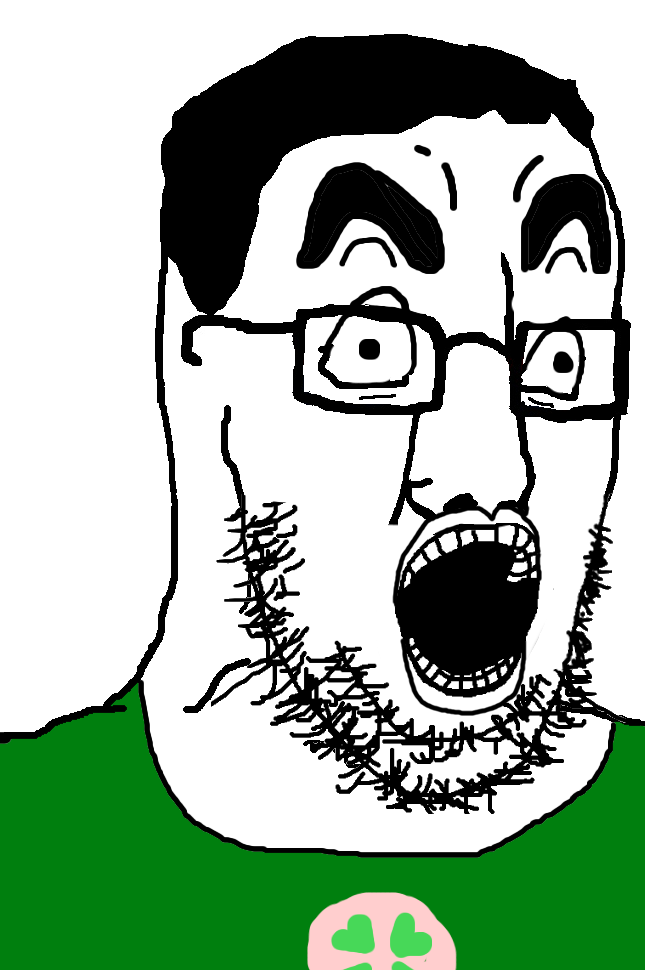
Label: 5_Poljak